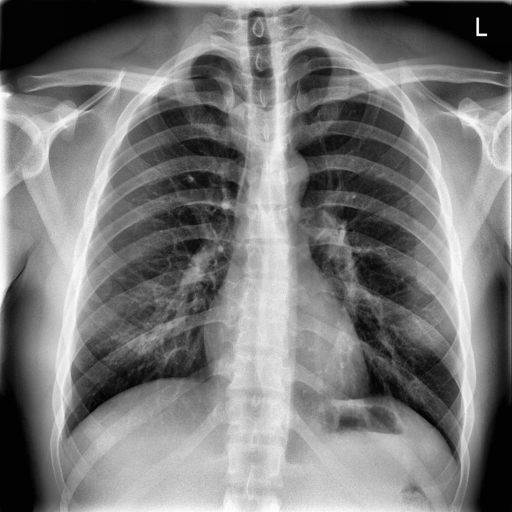
Finding: NORMAL